Field crop: maize
Growth stage: 2
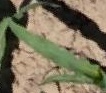
Species: maize